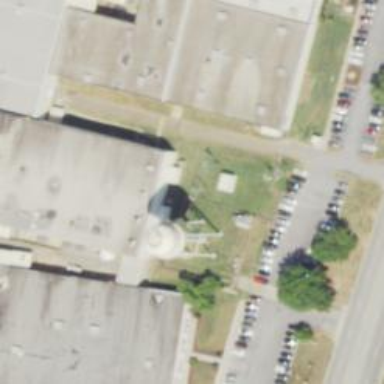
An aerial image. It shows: Water tower that is man-made.